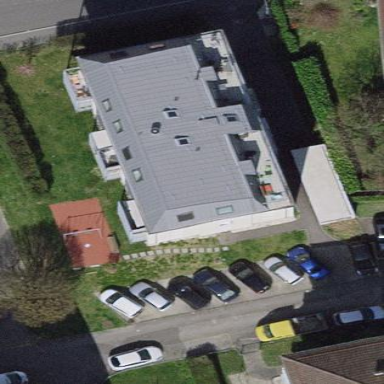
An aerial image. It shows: Image showing building with apartments.